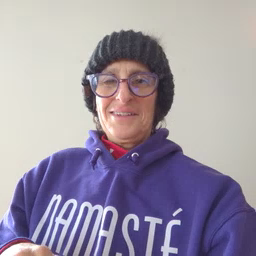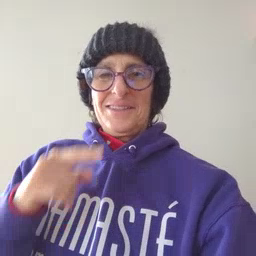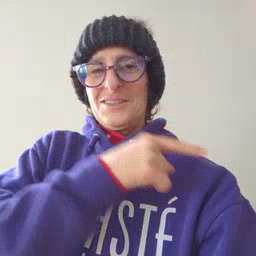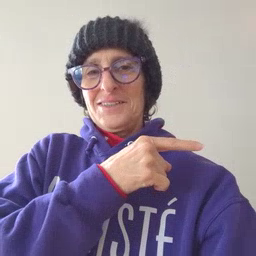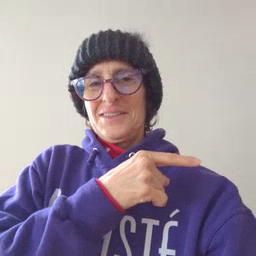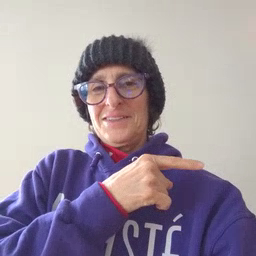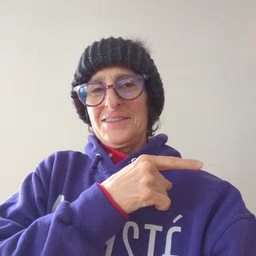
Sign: hesheit